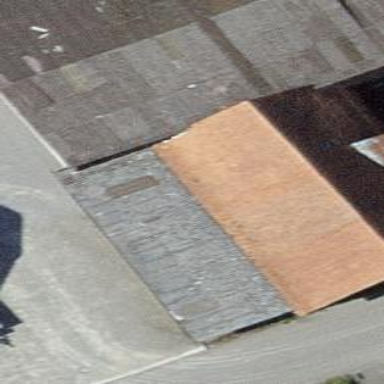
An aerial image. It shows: Garage building.